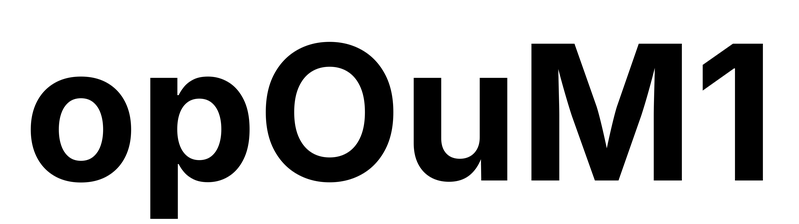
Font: Inter_Bold